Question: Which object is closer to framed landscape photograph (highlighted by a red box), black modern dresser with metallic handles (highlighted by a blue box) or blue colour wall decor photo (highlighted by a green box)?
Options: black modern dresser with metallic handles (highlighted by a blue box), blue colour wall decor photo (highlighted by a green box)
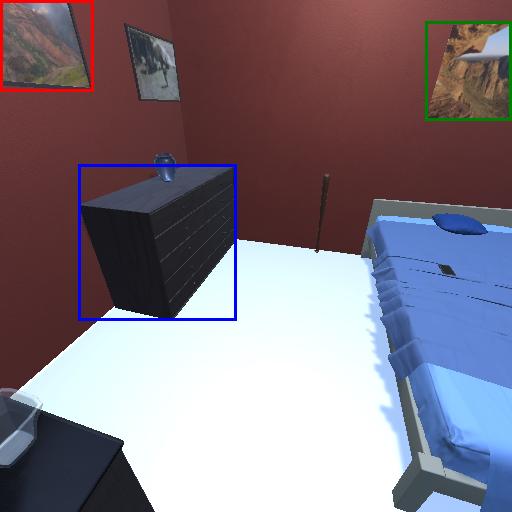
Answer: black modern dresser with metallic handles (highlighted by a blue box)